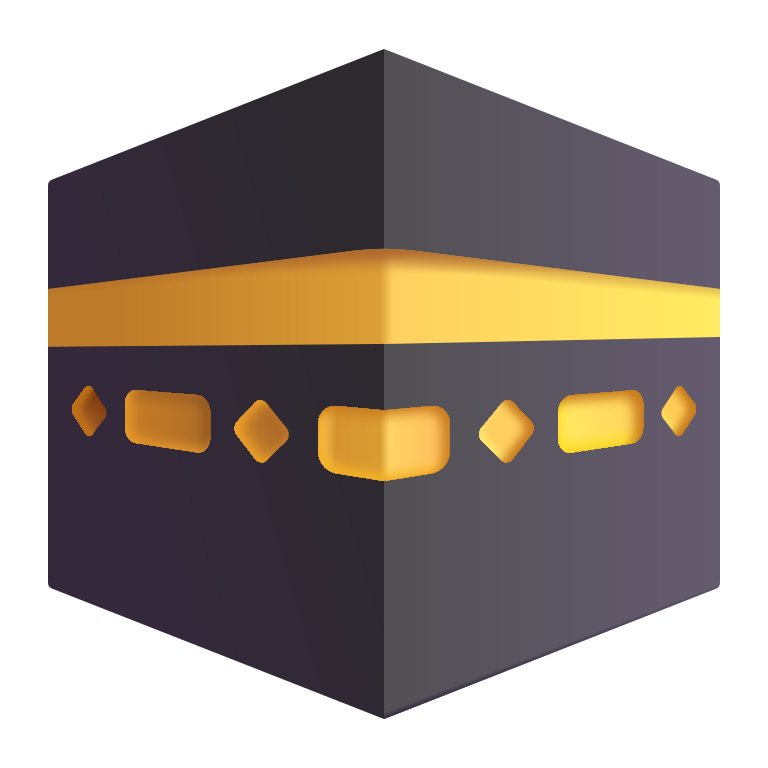
kaaba color